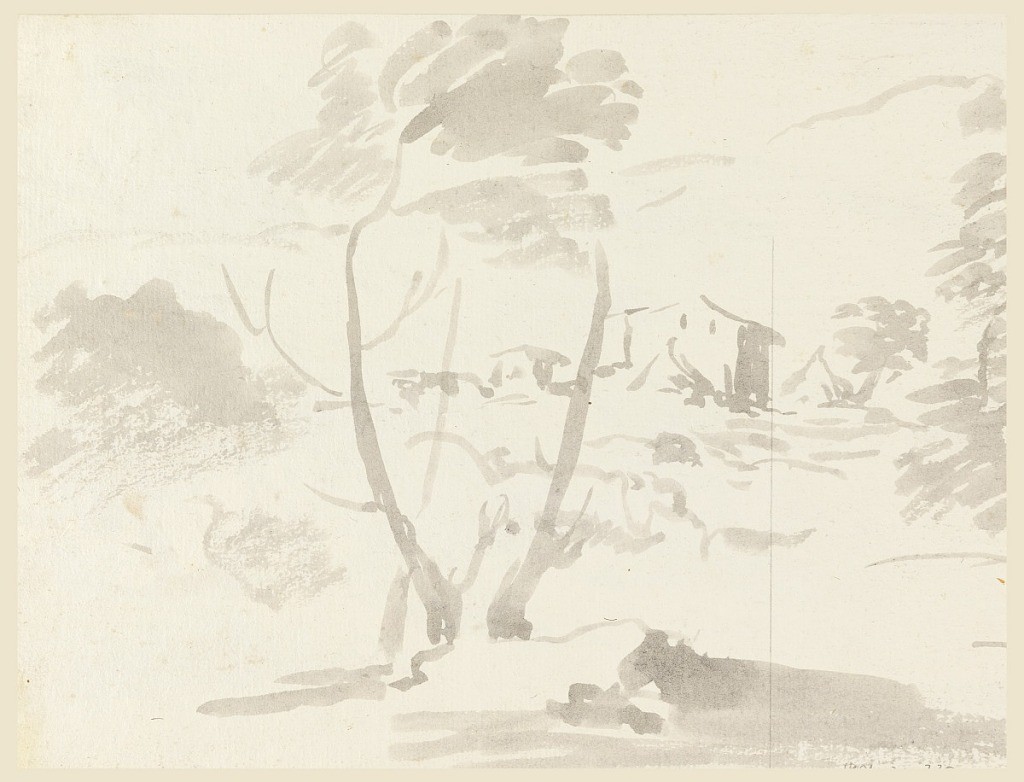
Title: Sketch of a Trees in a Landscape
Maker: Carlo Marchionni, Italian, 1702–1786
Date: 1760–1780
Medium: Brush and wash on paper
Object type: Drawing
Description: Loose ink sketch showing a cow resting beneath a tree with a farm in the background.